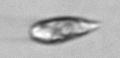
Label: Euglena